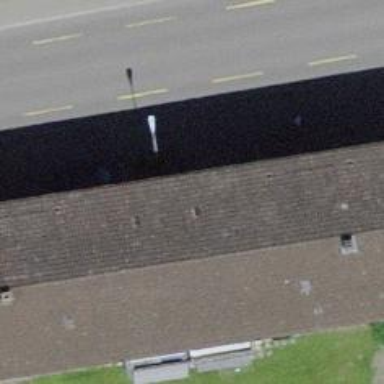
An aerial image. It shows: Gabled roof on building that houses apartments.